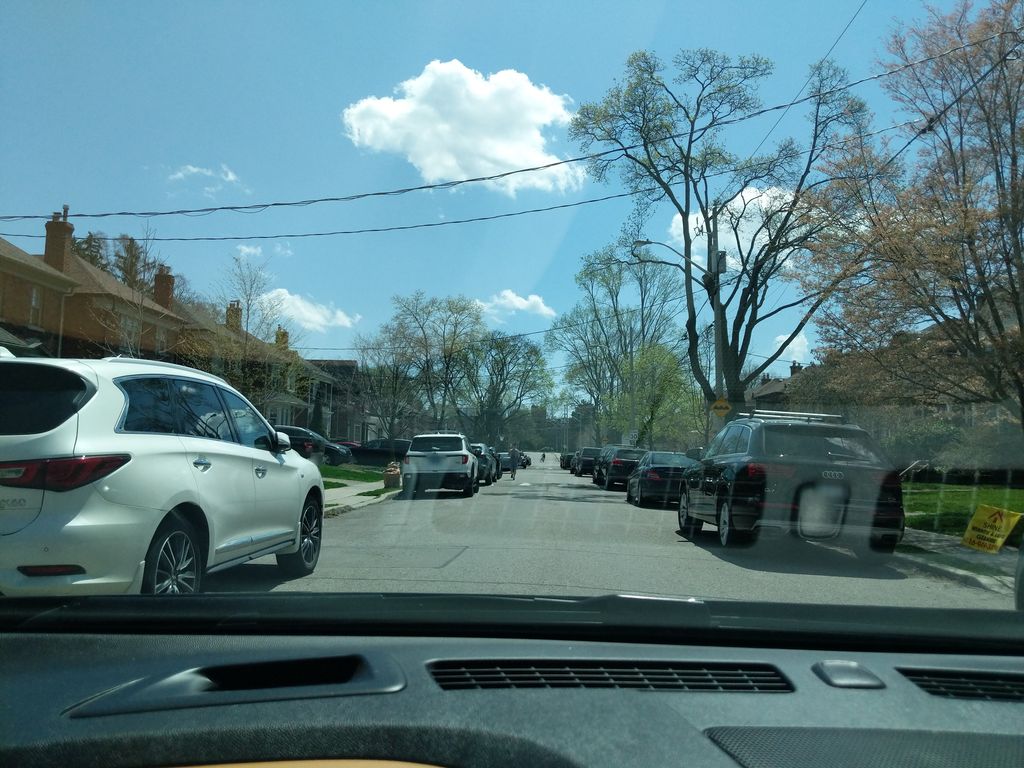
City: toronto